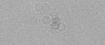
Label: camera_spot